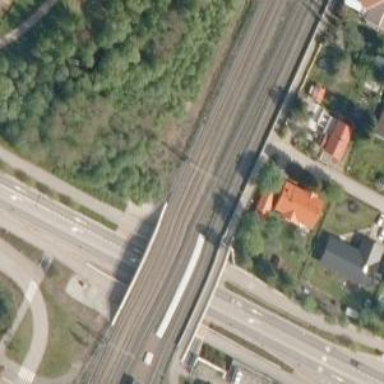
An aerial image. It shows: Bridge carrying railway with continuous electrified contact lines.